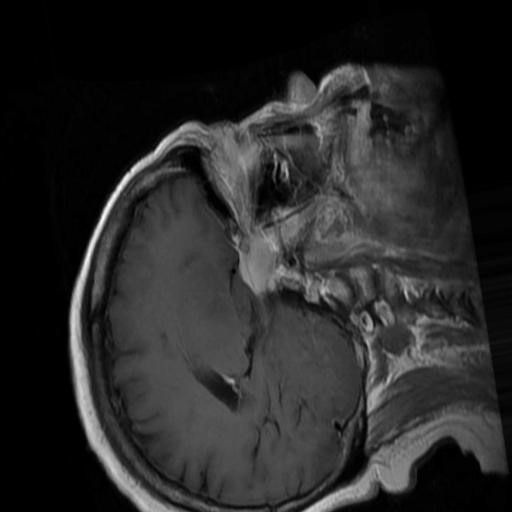
Label: brain_menin